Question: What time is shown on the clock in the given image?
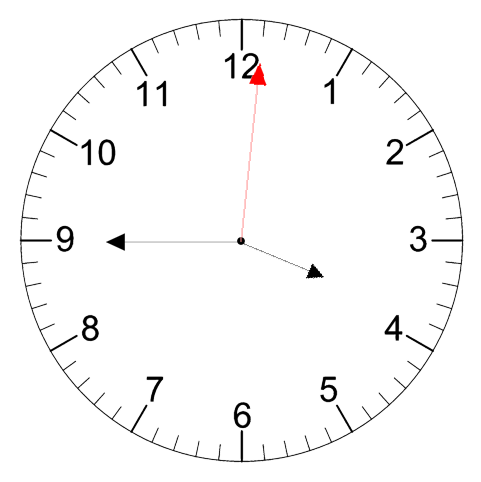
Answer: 03:45:01